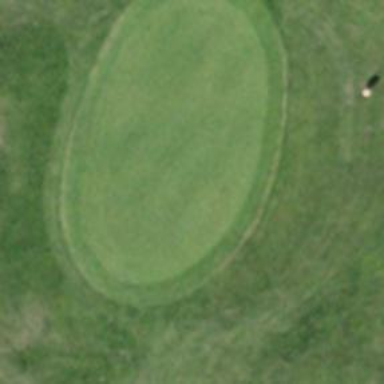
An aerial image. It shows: Golf hole.